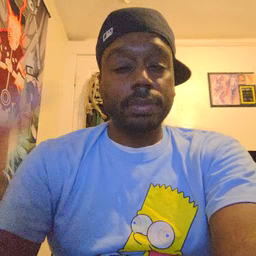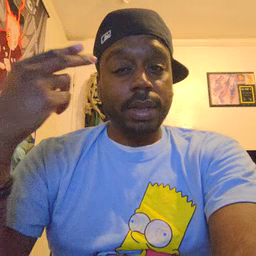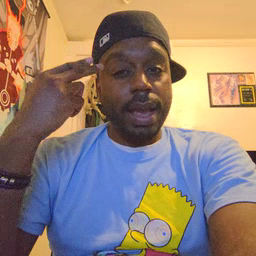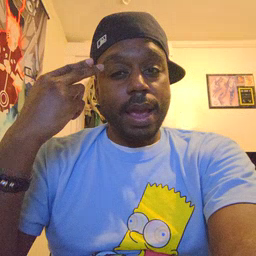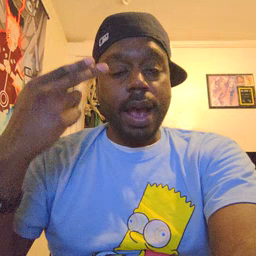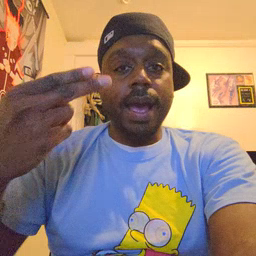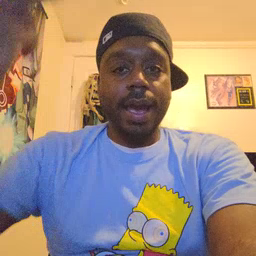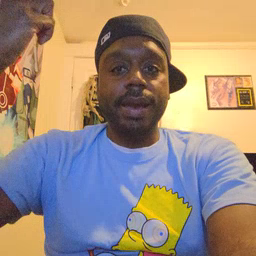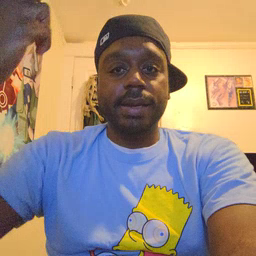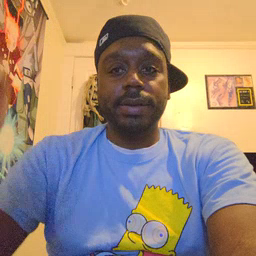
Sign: high